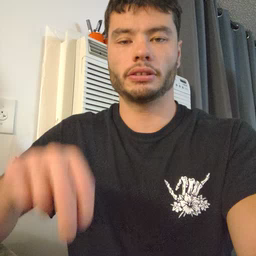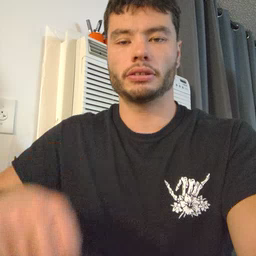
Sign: hear